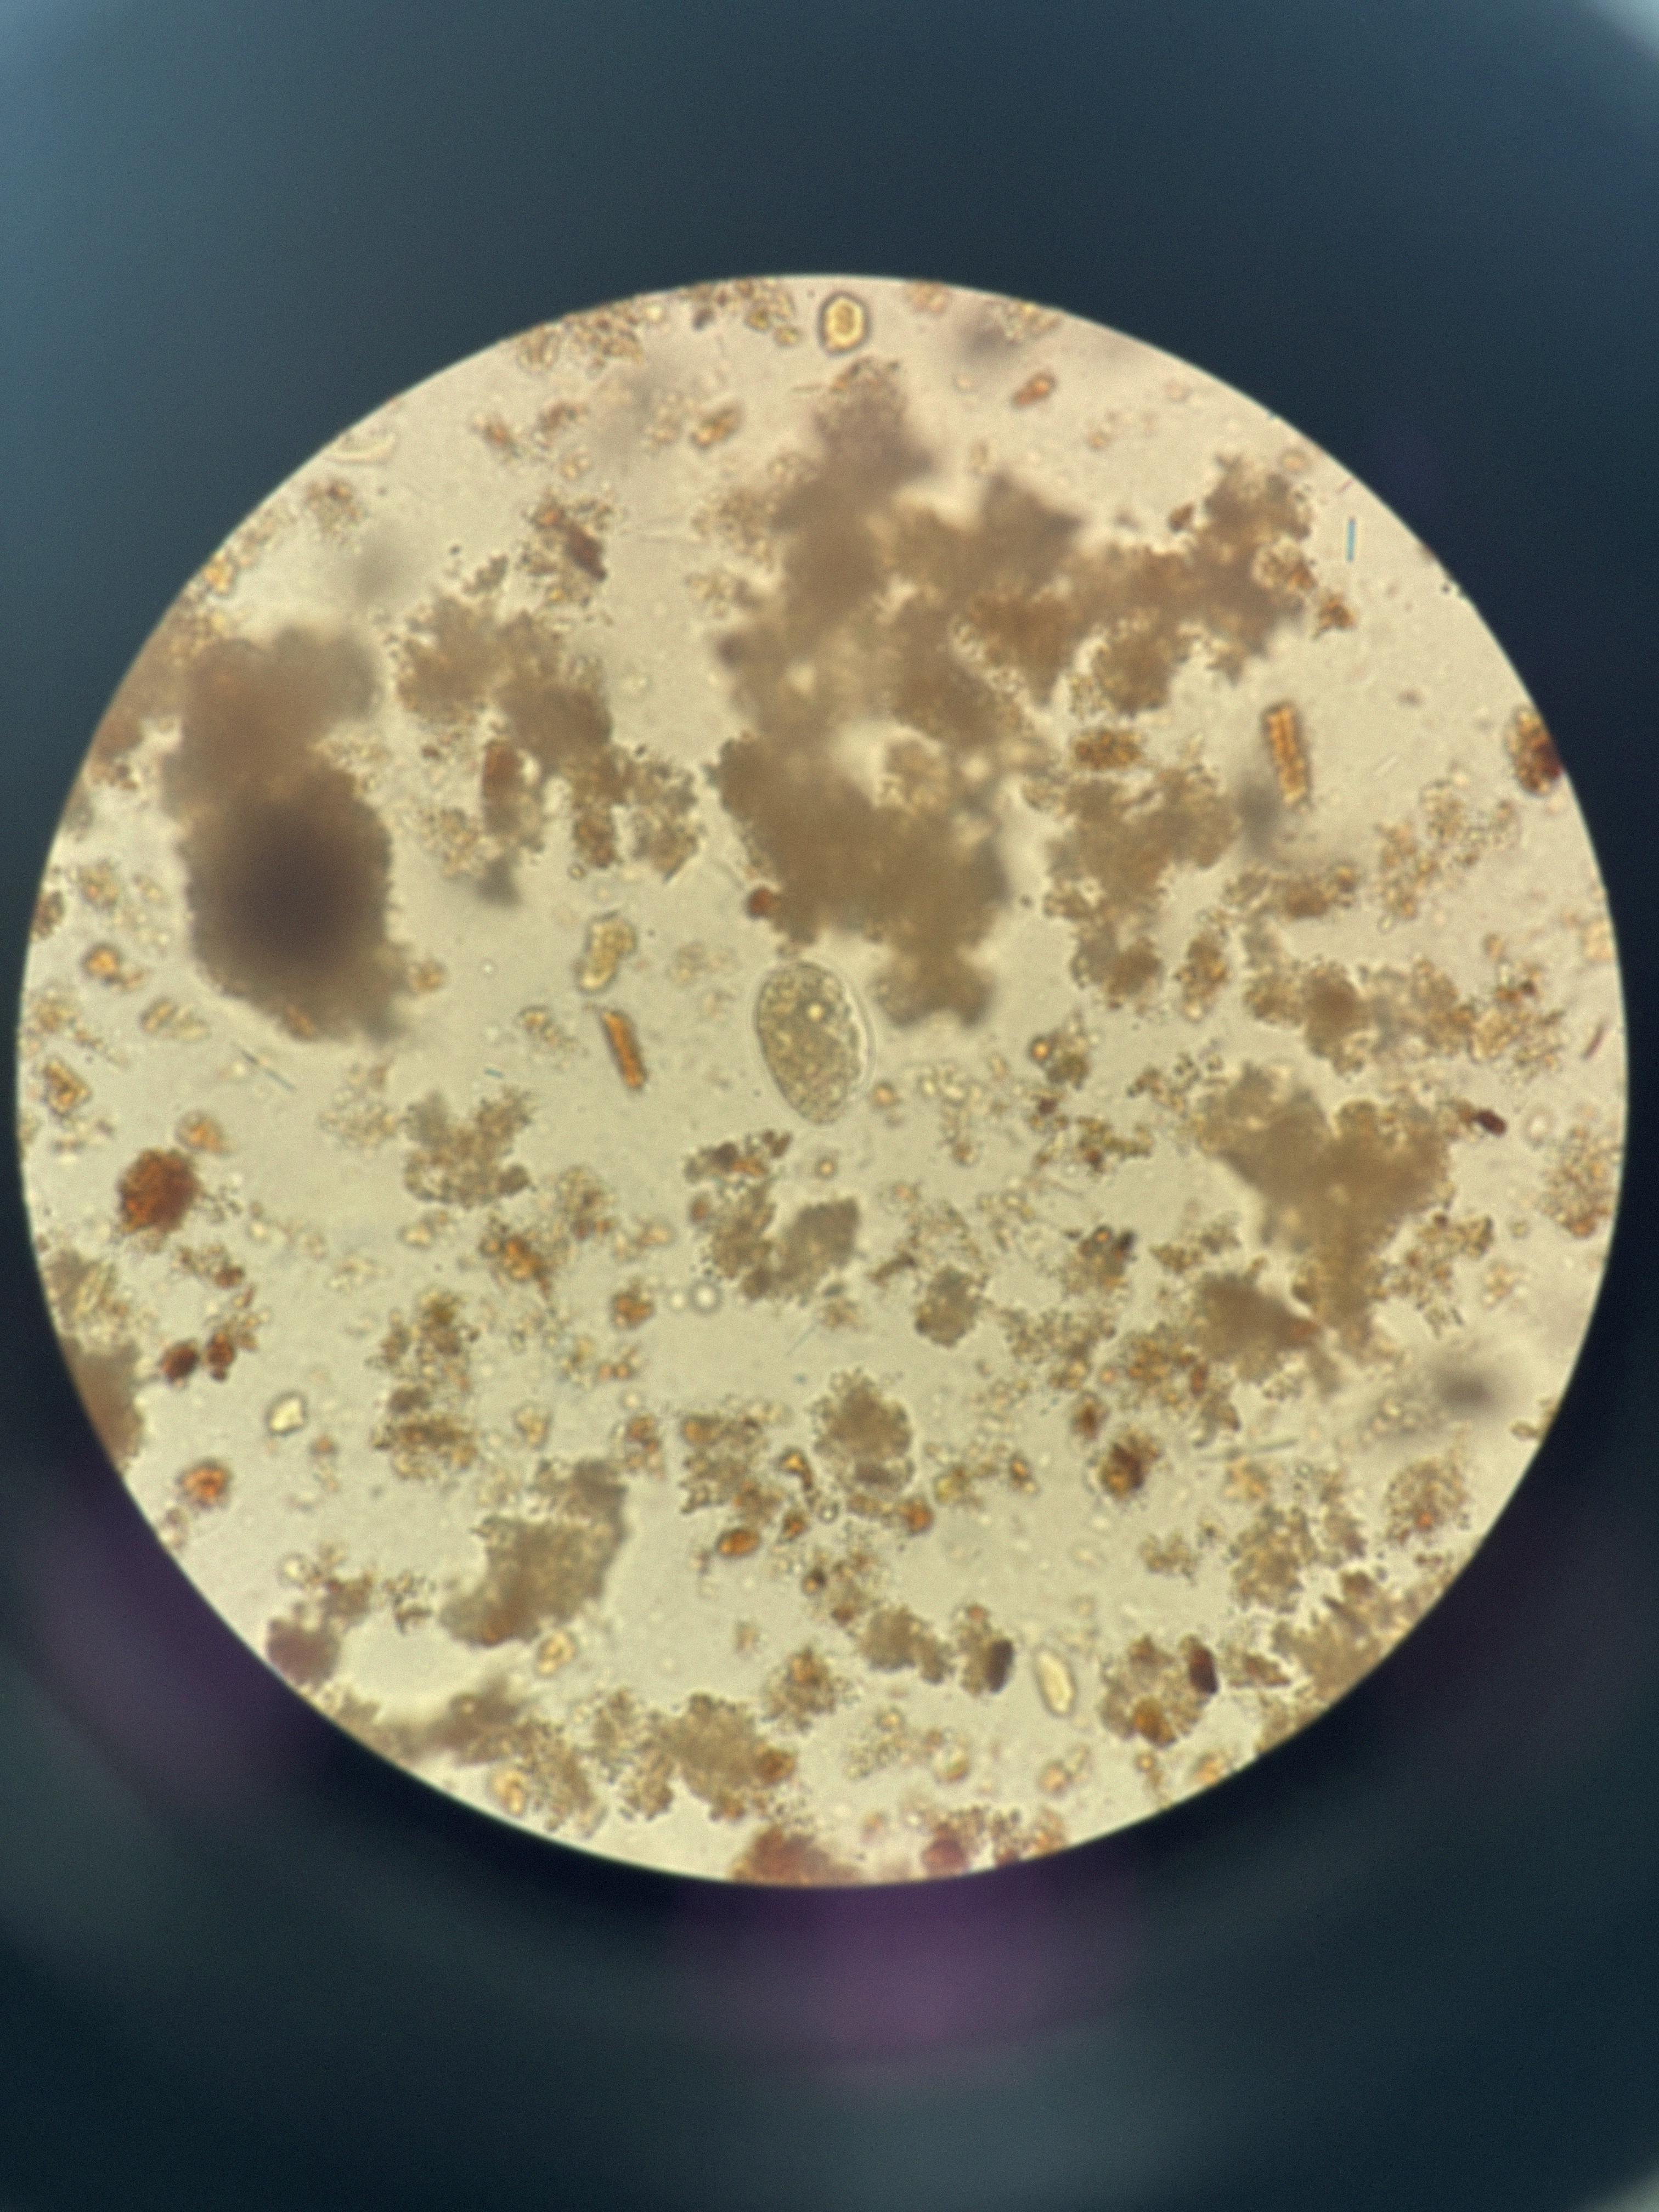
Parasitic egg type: Hookworm egg